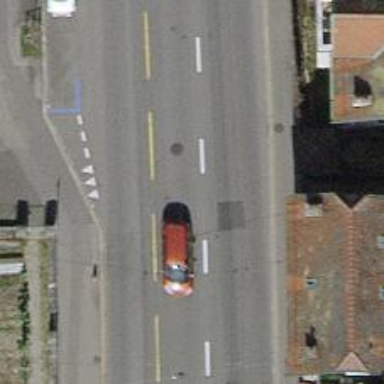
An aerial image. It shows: Asphalt road in living street.